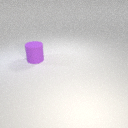
large purple rubber cylinder